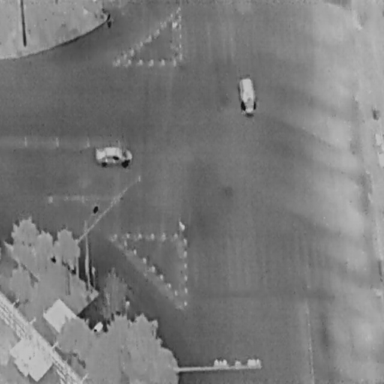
There is a Person in the infrared image.